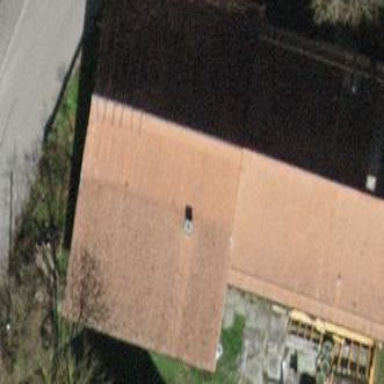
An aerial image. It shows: Farm building with gabled roof.